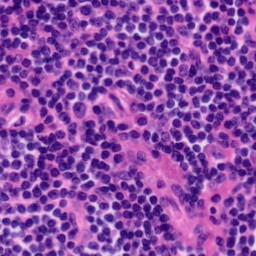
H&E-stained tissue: Tonsil